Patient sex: F
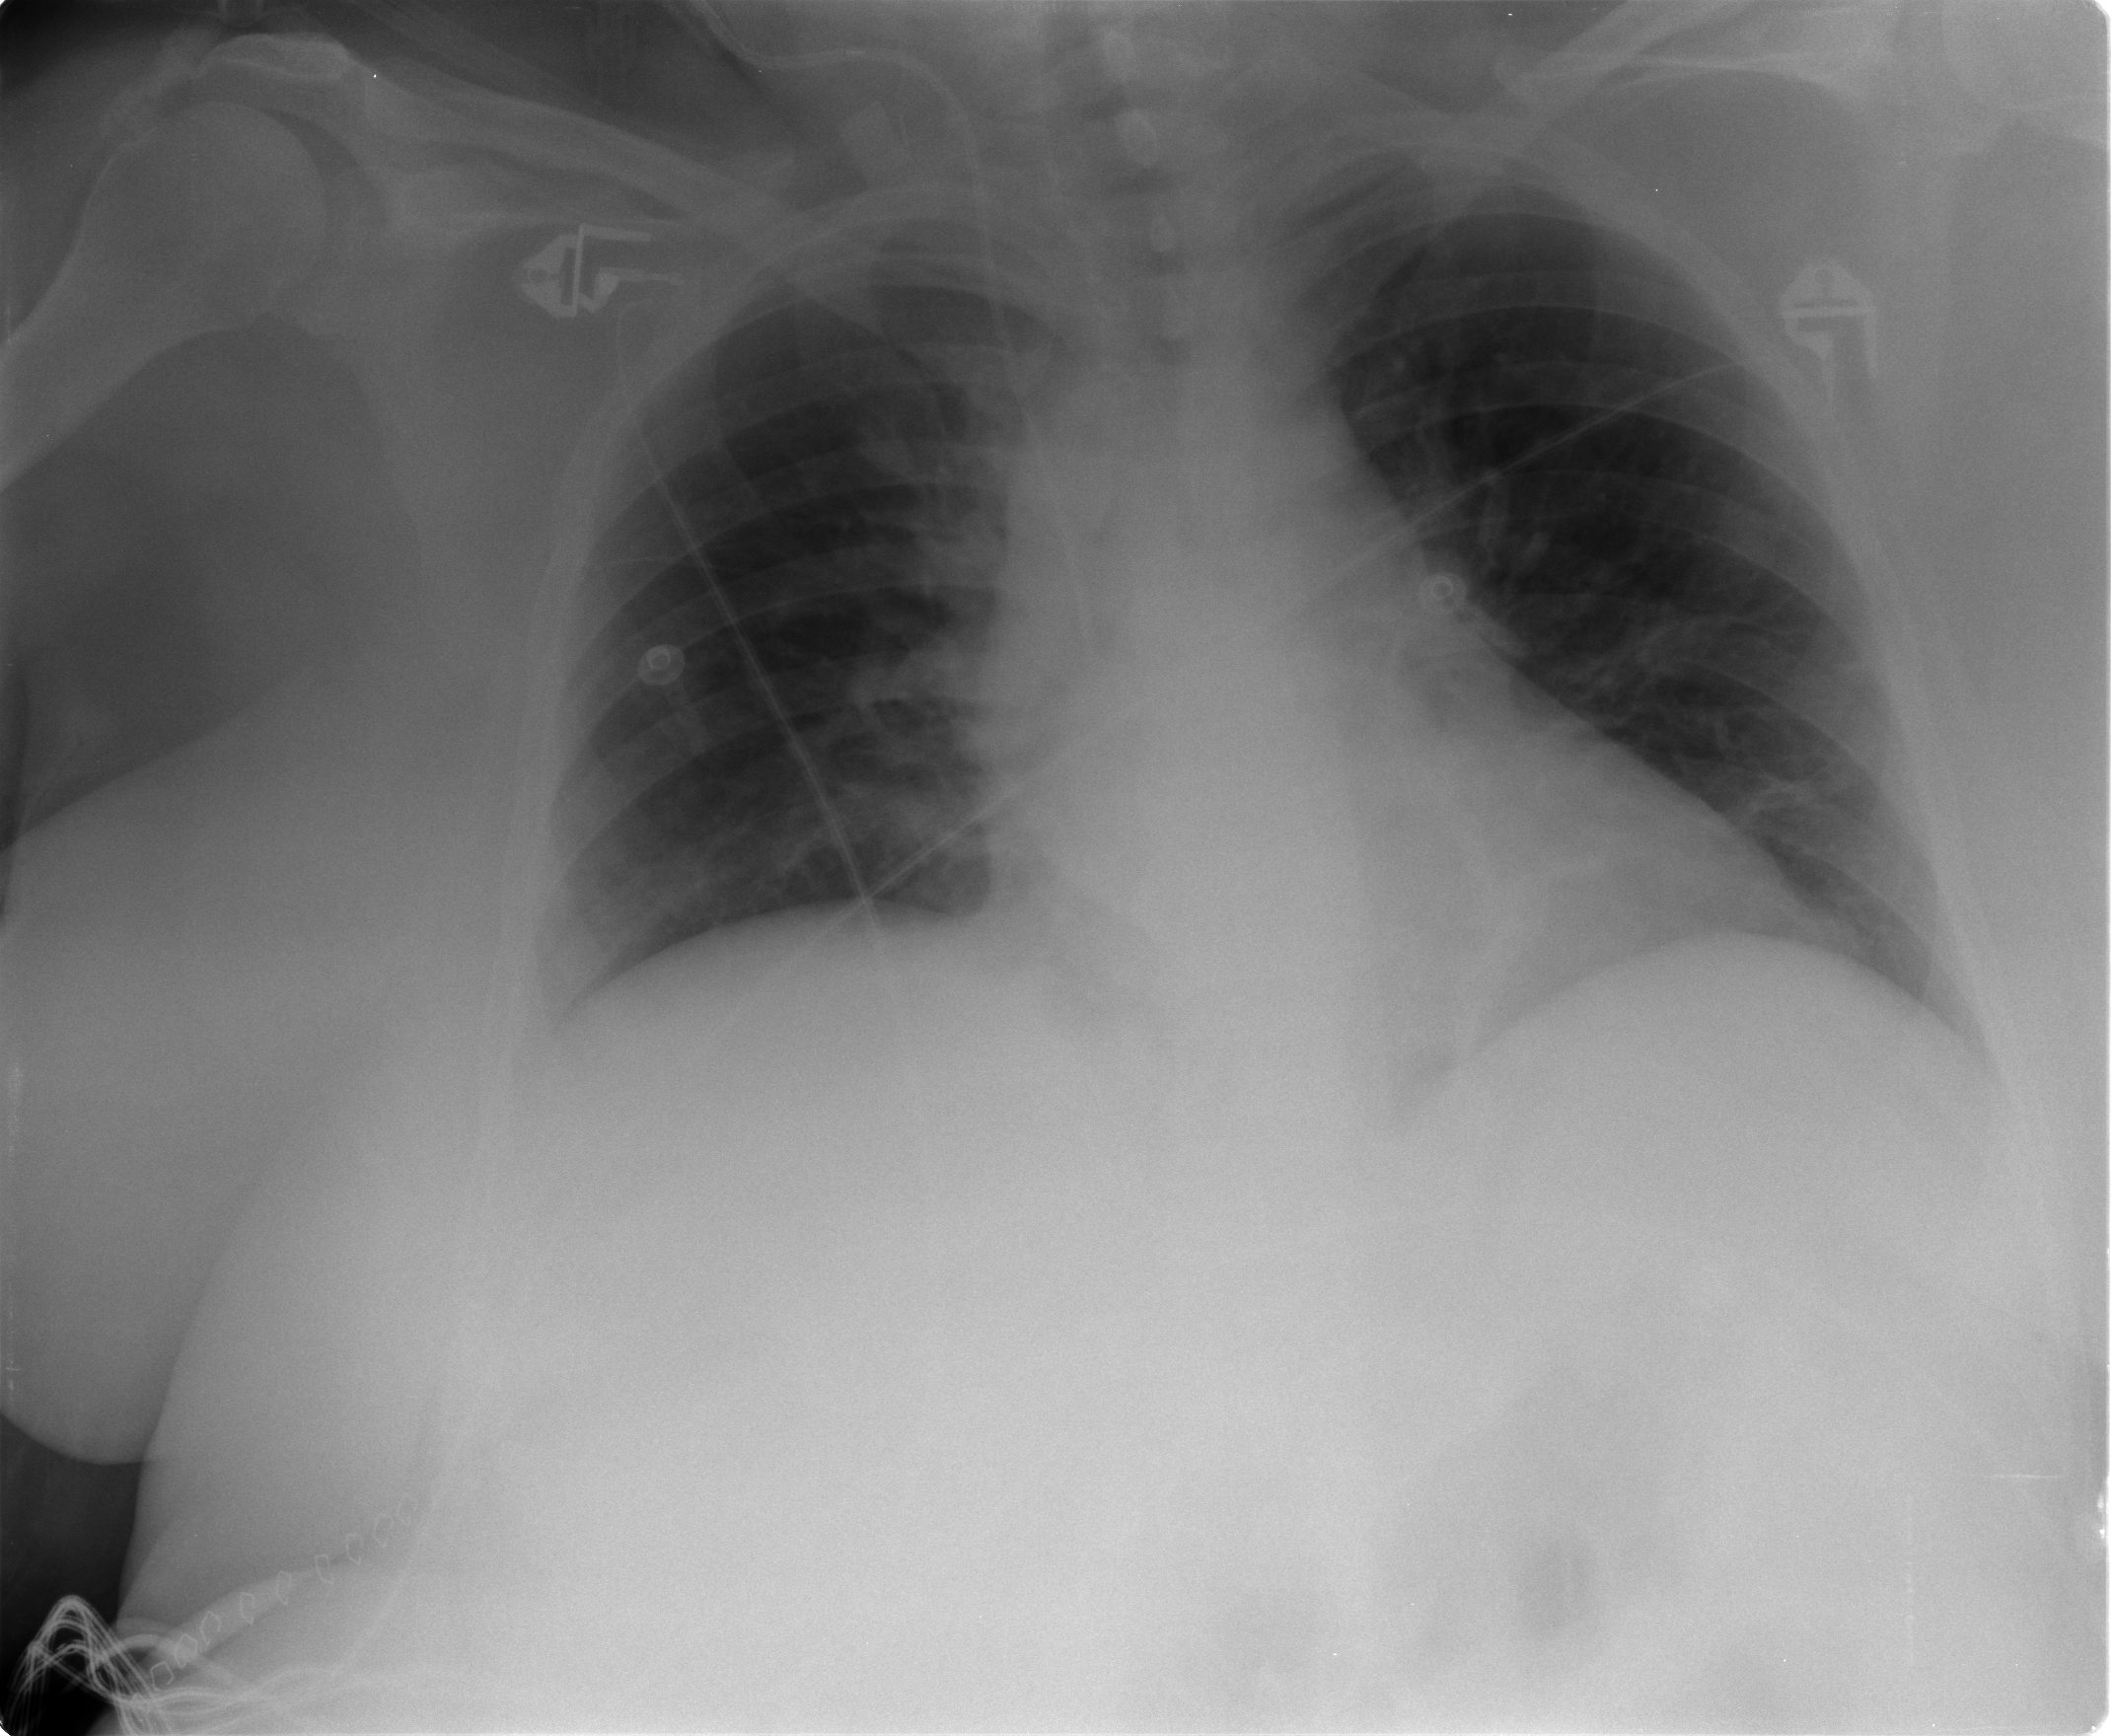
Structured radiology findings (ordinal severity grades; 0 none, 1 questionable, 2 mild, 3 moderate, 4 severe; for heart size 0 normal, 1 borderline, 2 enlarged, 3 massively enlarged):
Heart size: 0
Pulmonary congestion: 0
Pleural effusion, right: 0
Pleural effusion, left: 0
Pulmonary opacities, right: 0
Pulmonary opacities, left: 0
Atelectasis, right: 2
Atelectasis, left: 2